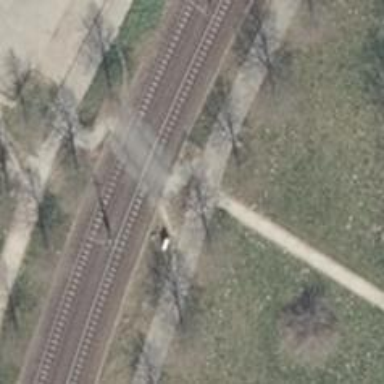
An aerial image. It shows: Uncontrolled tram crossing.